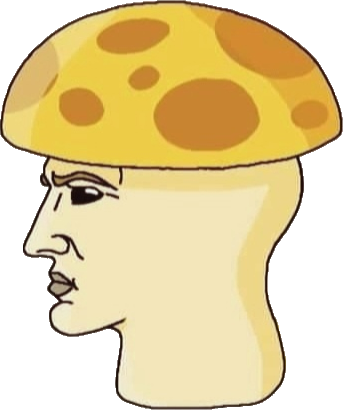
Label: 4_Yes_Chad